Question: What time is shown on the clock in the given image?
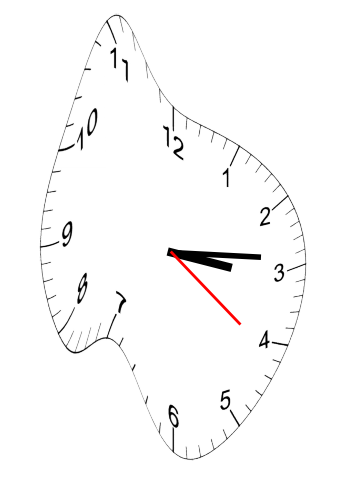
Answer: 03:14:21